Question: I have a whole bunch of Unit tests and coded UI Tests setup in my project, all running only on my local box (although they are all in TFS).
Everything was working fine until I added a new CodedUI Test - suddenly none of my Coded UI Tests will work, they are all throwing the same exception:

Can anybody help?
## Edit
Okay, have discovered that adding 'Playback.Initialize();' in my 'TestMethod' allows it to run.
So why has the built in engine stopped calling this method?
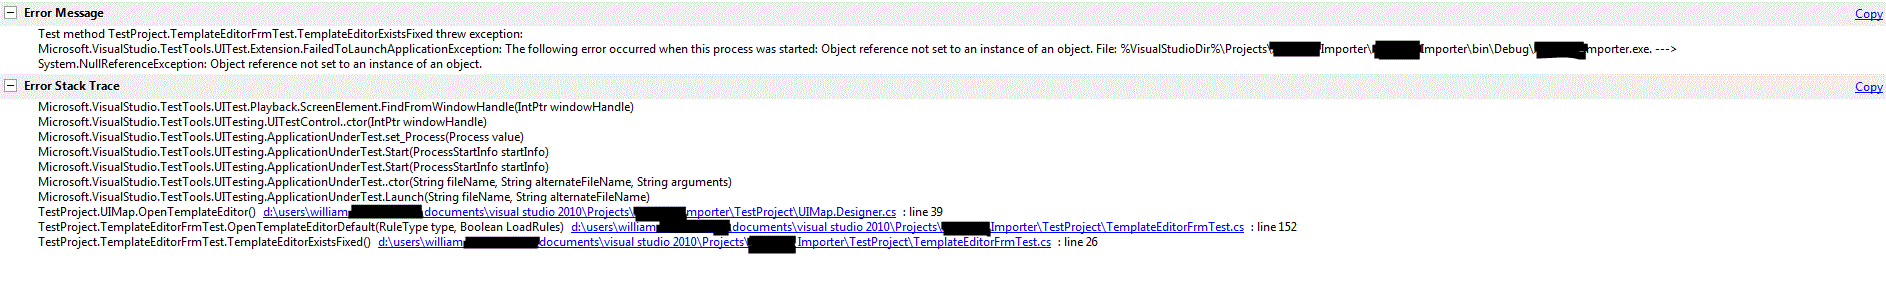
Answer: Visual Studio or Resharper added the TestClass() attribute to my CodedUI test class, which is what broke the whole thing.
Removing that attribute from the class fixed the problem.